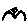
Label: bird